Question: this is kinda hard to explain, but I will try my best.
So I want to have 3 TextBoxes.
TextBox 1(Input): "X:Y:Z"
TextBox 2(Input): "A:B"
TextBox 3(Output):
Now for each Line I want to Compare Y and A. Each Lines in TextBox1 Looks like this:
"ABC:123:DEF"
now it should split out 123 and compare it with A, which is splitted from B aswell.
If it equals it should give out in TextBox3: X:B:Z
If not it shouldn't give it out in TextBox3.
EXAMPLES:
'''
TB1: abc:123:def
TB2: 123:bla
TB3: abc:bla:def
------
TB1: abc:741:def
TB2: 345:bla
TB3: no output
'''
This is what I got:
'''
private void button1_Click(object sender, EventArgs e)
{
var textToReplace = textBox1.Text.Split(':');
var replacementArray = textBox2.Text.Split(':');
if (replacementArray.Length == 2)
{
textBox3.Clear();
for (var i = 0; i < textToReplace.Length; i++)
{
if (i > 0)
{
textBox3.AppendText(":");
}
textBox3.AppendText(textToReplace[i].Replace(replacementArray[0],
replacementArray[1]));
}
}
}
'''
IMG for 1 Line working:

For the first line it works great but not for the following.
Thanks for all the HELP!
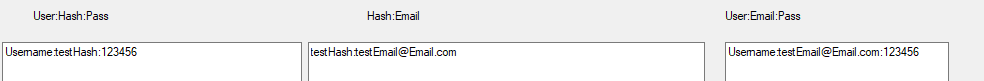
Answer: What you have is a dictionary in textbox 2, so put in one, then for each line of tb1 you can search the right value.
'''
string tb1 = @"abc:123:def
abc:741:def2
xxx:345:bla3";
string tb2 = @"123:bla
345:bla2";
string tb3="";
var repDic = new Dictionary<string,string>();
foreach(var line in tb2.Split(new string[]{Environment.NewLine}, StringSplitOptions.RemoveEmptyEntries))
{
var spl = line.Split(':');
if(!repDic.ContainsKey(spl[0]))
{
repDic.Add(spl[0],spl[1]);
}
}
StringBuilder sb = new StringBuilder();
foreach(var line in tb1.Split(new string[]{Environment.NewLine}, StringSplitOptions.RemoveEmptyEntries))
{
var spl = line.Split(':');
string val;
if(repDic.TryGetValue(spl[1],out val))
{
sb.AppendLine($"{spl[0]}:{val}:{spl[2]}");
}
}
tb3 = sb.ToString();
'''
TextBox3 Output:
'''
abc:bla:def
xxx:bla2:bla3
'''